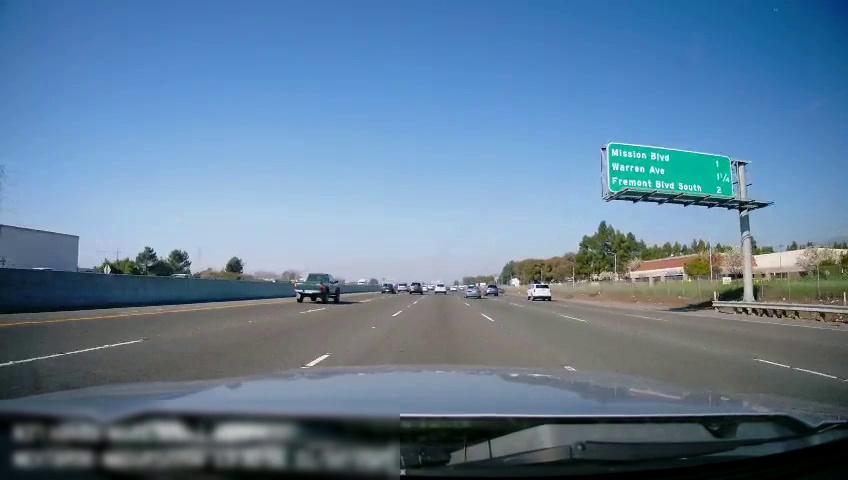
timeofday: Day
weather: Sunny
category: Drivable Space
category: Vehicles | Truck
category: Vehicles | Car
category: Vehicles | SUV
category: Vehicles | SUV
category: Vehicles | SUV
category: Vehicles | SUV
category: Vehicles | SUV
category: Vehicles | Car
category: Vehicles | Truck
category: Vehicles | SUV
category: Vehicles | Car
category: Lanes | Current Lane
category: Lanes | Current Lane
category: Lanes | Alternate Lane
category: Lanes | Alternate Lane
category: Lanes | Alternate Lane
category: Lanes | Alternate Lane
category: Lanes | Alternate Lane
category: Traffic | Signs